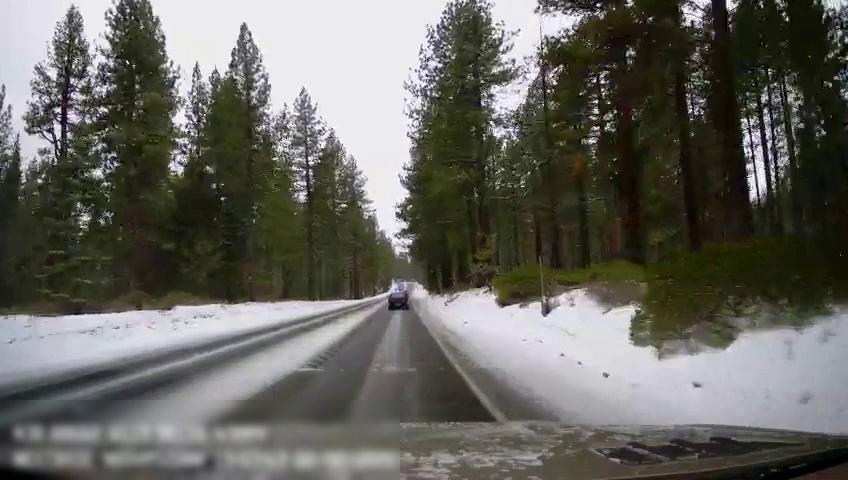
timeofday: Day
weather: Snowy
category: Drivable Space
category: Vehicles | Car
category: Lanes | Current Lane